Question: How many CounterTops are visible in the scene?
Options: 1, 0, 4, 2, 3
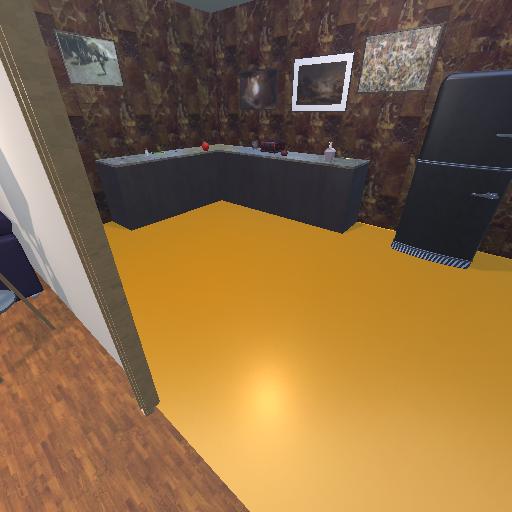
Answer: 1